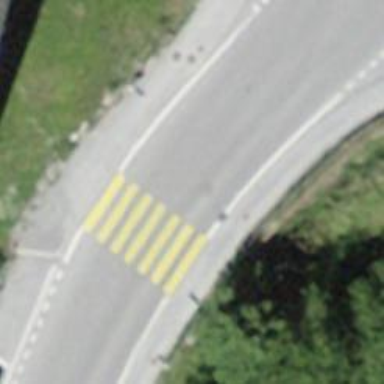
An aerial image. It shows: Uncontrolled zebra crossing.